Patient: sex M, age 26
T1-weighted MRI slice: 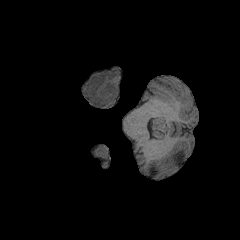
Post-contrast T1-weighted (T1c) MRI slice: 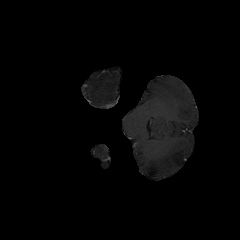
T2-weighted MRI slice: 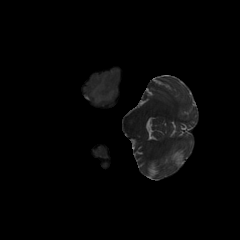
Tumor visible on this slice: yes
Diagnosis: Astrocytoma, IDH-mutant
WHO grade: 3